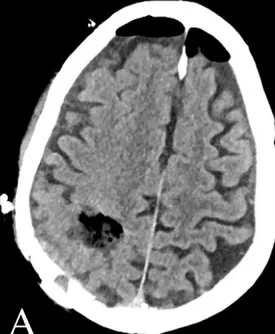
Post-operative imaging. (A,B) Post-operative CT Head demonstrated expected post-operative changes without evidence of acute pathology.
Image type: radiology (ct)